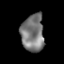
Tissue: lung
Cell type: Epithelial cells
Senescence score: 0.1556
Nuclear area (px): 842
Mean DAPI intensity: 120.076